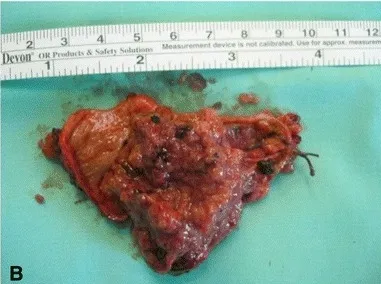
Surgical-pathological findings of a tumor inside the bile duct. B; Dissected bile duct.
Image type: medical_photograph (other_medical_photograph)